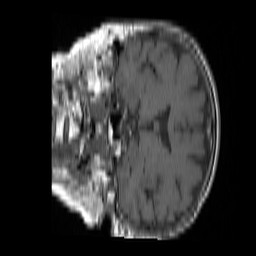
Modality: T1w
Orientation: coronal
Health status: ill
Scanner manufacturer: siemens
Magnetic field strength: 1.5 T
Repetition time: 0.477 s
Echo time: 0.0082 s